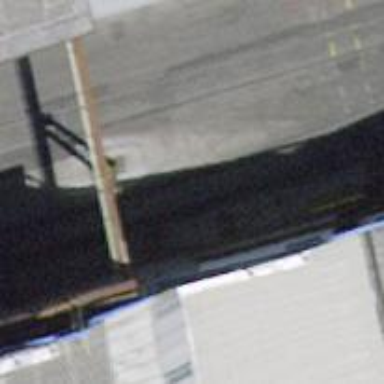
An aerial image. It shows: Single-track railway spur.